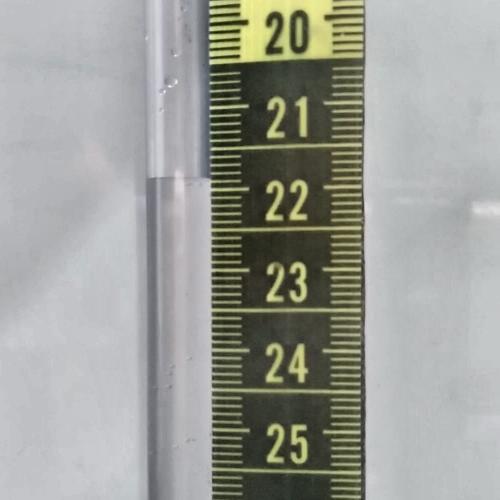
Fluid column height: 21.9 cm